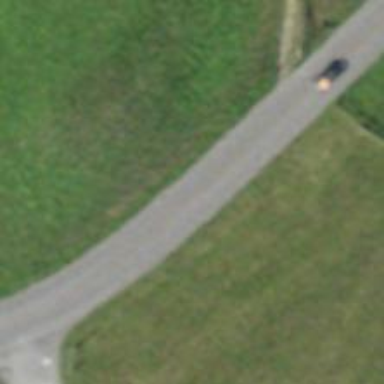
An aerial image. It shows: Unclassified paved road.